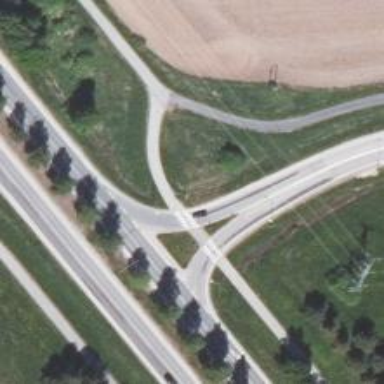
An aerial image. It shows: Trunk link highway.